Question: If a class does not provide any 'constructors' then 'default constructor(constructor without parameter)' is given by the compiler at the time of compilation but if a class contains 'parameterized constructors' then default constructor is not provided by the compiler.
I am compiling the code below.It gives compilation error.
'''
class ConstructorTest
{
// attributes
private int l,b;
// behaviour
public void display()
{
System.out.println("length="+l);
System.out.println("breadth="+b);
}
public int area()
{
return l*b;
}
// initialization
public ConstructorTest(int x,int y) // Parameterized Constructor
{
l=x;
b=y;
}
//main method
public static void main(String arr[])
{
ConstructorTest r = new ConstructorTest(5,10);
ConstructorTest s = new ConstructorTest();
s.display();
r.display();
r.area();
}
}
'''

When I invoked only 'parameterized constructor'. Its working fine.but when want to invoke the 'default constructor' with 'parameterized constructor'. Compiler gives compilation error as shown in picture.
Any immediate help will be highly appreciable. Thanks
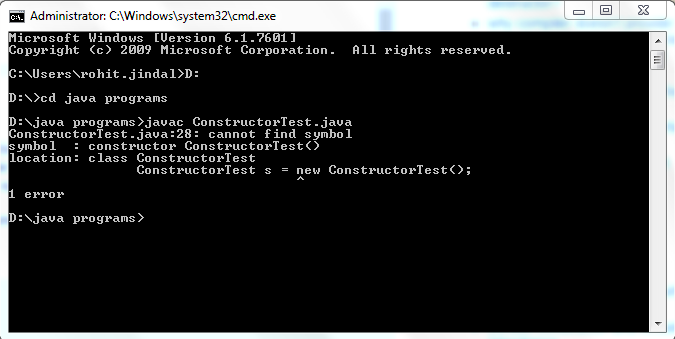
Answer: The answer to your question is in the paragraph you provided:
> but if a class contains parameterized constructors then default constructor by the compiler.
You have defined a parameterized constructor, therefore the default constructor is not provided by the compiler and therefore must be provided by yourself.